Current action and preconditions to check: path_clear

Your task: For each precondition in the list above, predict whether it will hold at this action.

Consider the current scene as observed from the mobile robot's camera, and analyze the predicted future states of all dynamic agents (e.g., people, animals, vehicles, or any moving entities) within the NEXT SECOND.

IMPORTANT: Only answer "very likely" if you are absolutely certain—based on strong, clear evidence—that a dynamic agent will violate the precondition in the predicted future state. Do NOT answer "very likely" for unlikely, ambiguous, or low-probability risks.

Ask yourself for each precondition: Is there a high probability, with clear and convincing evidence, that the predicted future states of any dynamic agent will interfere with the predicted future state of the currently executing action within the NEXT SECOND, causing that precondition to fail?

Assess the risk level based on these predictions. Use "likely" or "very likely" if motions create a clear risk of interference.

Use "neutral" or "improbable" if agents are nearby but their predicted paths are clearly diverging or non-conflicting.

Failure Risk Categories: "very improbable", "improbable", "neutral", "likely", "very likely"

Answer Format: Output ONLY the probability_of_failure value from these categories: "very improbable", "improbable", "neutral", "likely", "very likely"

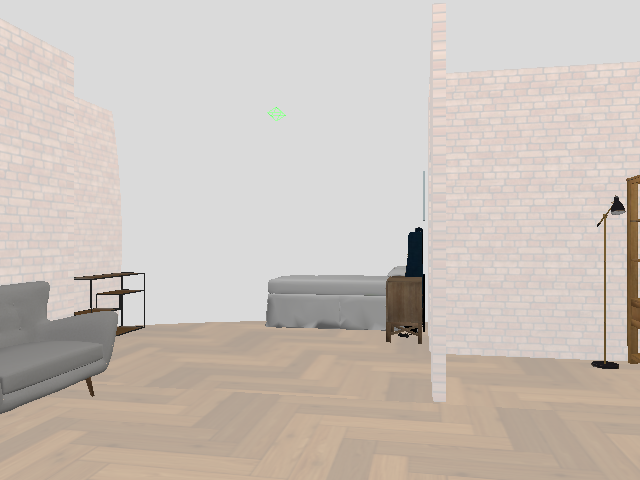

Answer: very improbable